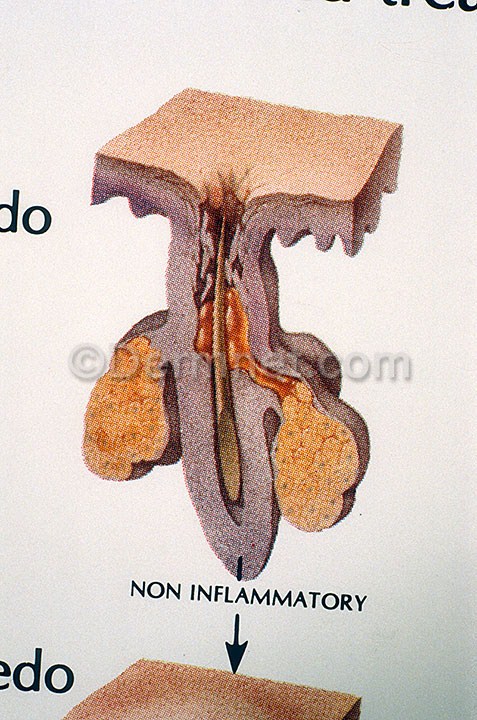
Disease: Acne and Rosacea Photos